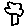
Label: tree